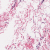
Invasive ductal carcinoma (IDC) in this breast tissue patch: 0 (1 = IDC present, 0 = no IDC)